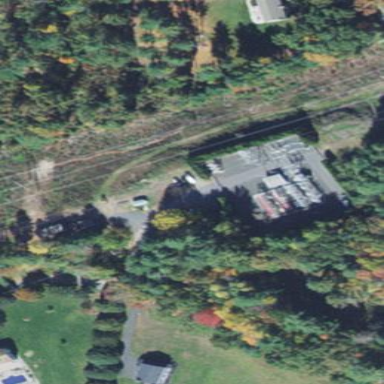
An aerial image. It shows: Outdoor distribution-level power substation enclosed by fence.